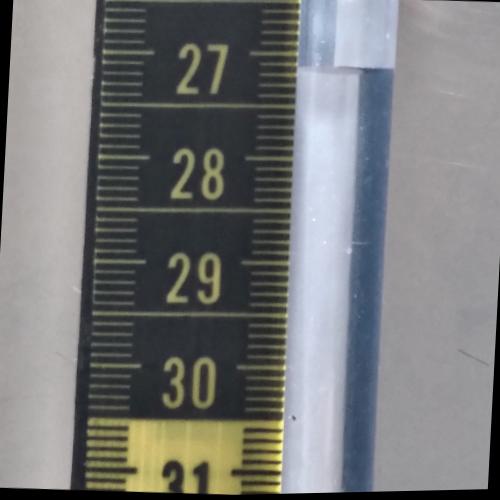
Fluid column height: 27.1 cm